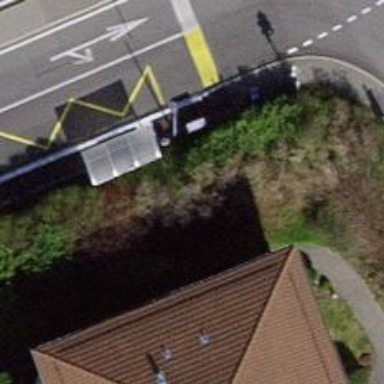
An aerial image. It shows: Platform for public transport with shelter.